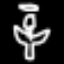
Label: angel